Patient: sex M, age 26
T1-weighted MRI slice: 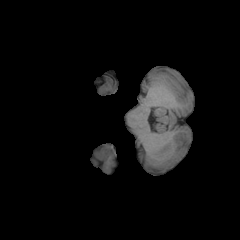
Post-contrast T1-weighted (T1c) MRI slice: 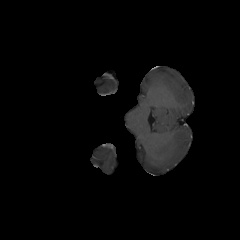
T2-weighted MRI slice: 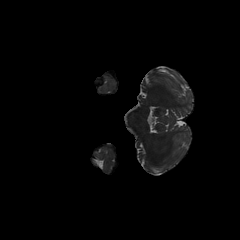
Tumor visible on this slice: no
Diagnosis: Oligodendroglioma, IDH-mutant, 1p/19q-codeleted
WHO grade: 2